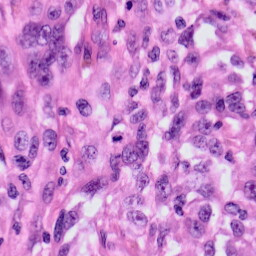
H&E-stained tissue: Skin